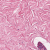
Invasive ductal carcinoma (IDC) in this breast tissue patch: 0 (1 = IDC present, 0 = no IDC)